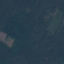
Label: Forest